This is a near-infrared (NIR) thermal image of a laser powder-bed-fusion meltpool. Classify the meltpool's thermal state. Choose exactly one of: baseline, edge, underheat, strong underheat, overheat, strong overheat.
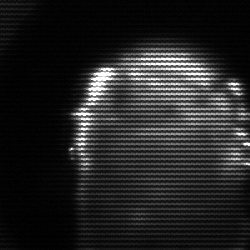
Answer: baseline